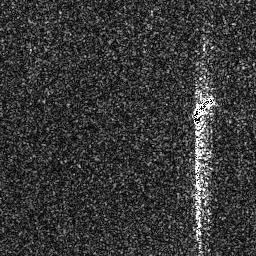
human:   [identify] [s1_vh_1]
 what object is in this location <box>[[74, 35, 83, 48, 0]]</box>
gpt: <ref>1 medium ship at the right</ref>